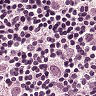
Metastatic tissue present: yes